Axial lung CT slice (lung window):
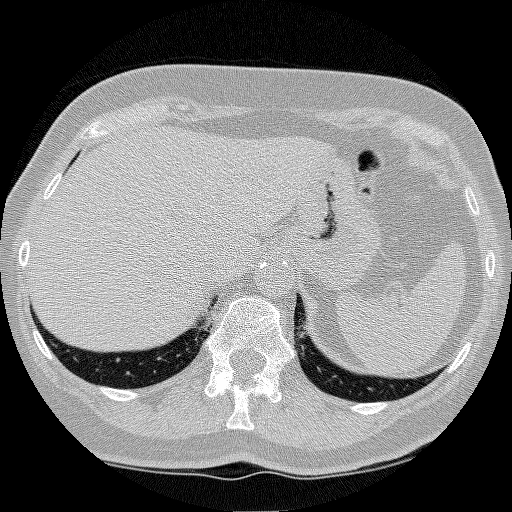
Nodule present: no